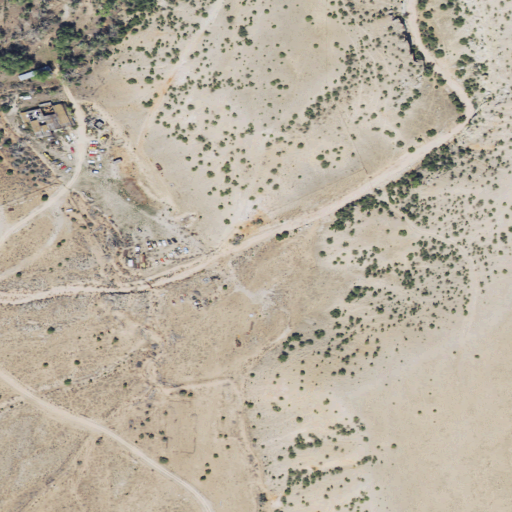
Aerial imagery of valley in Montana named Burnt Timber Canyon containing shrub, grassland, herbaceous wetlands, woody wetlands, and low intensity development